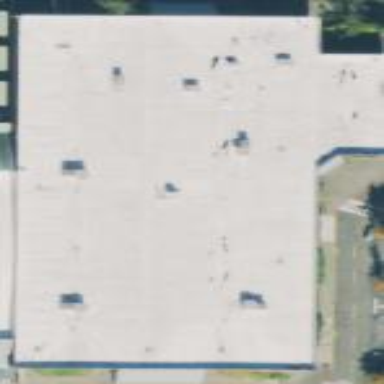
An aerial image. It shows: Department store.